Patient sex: M
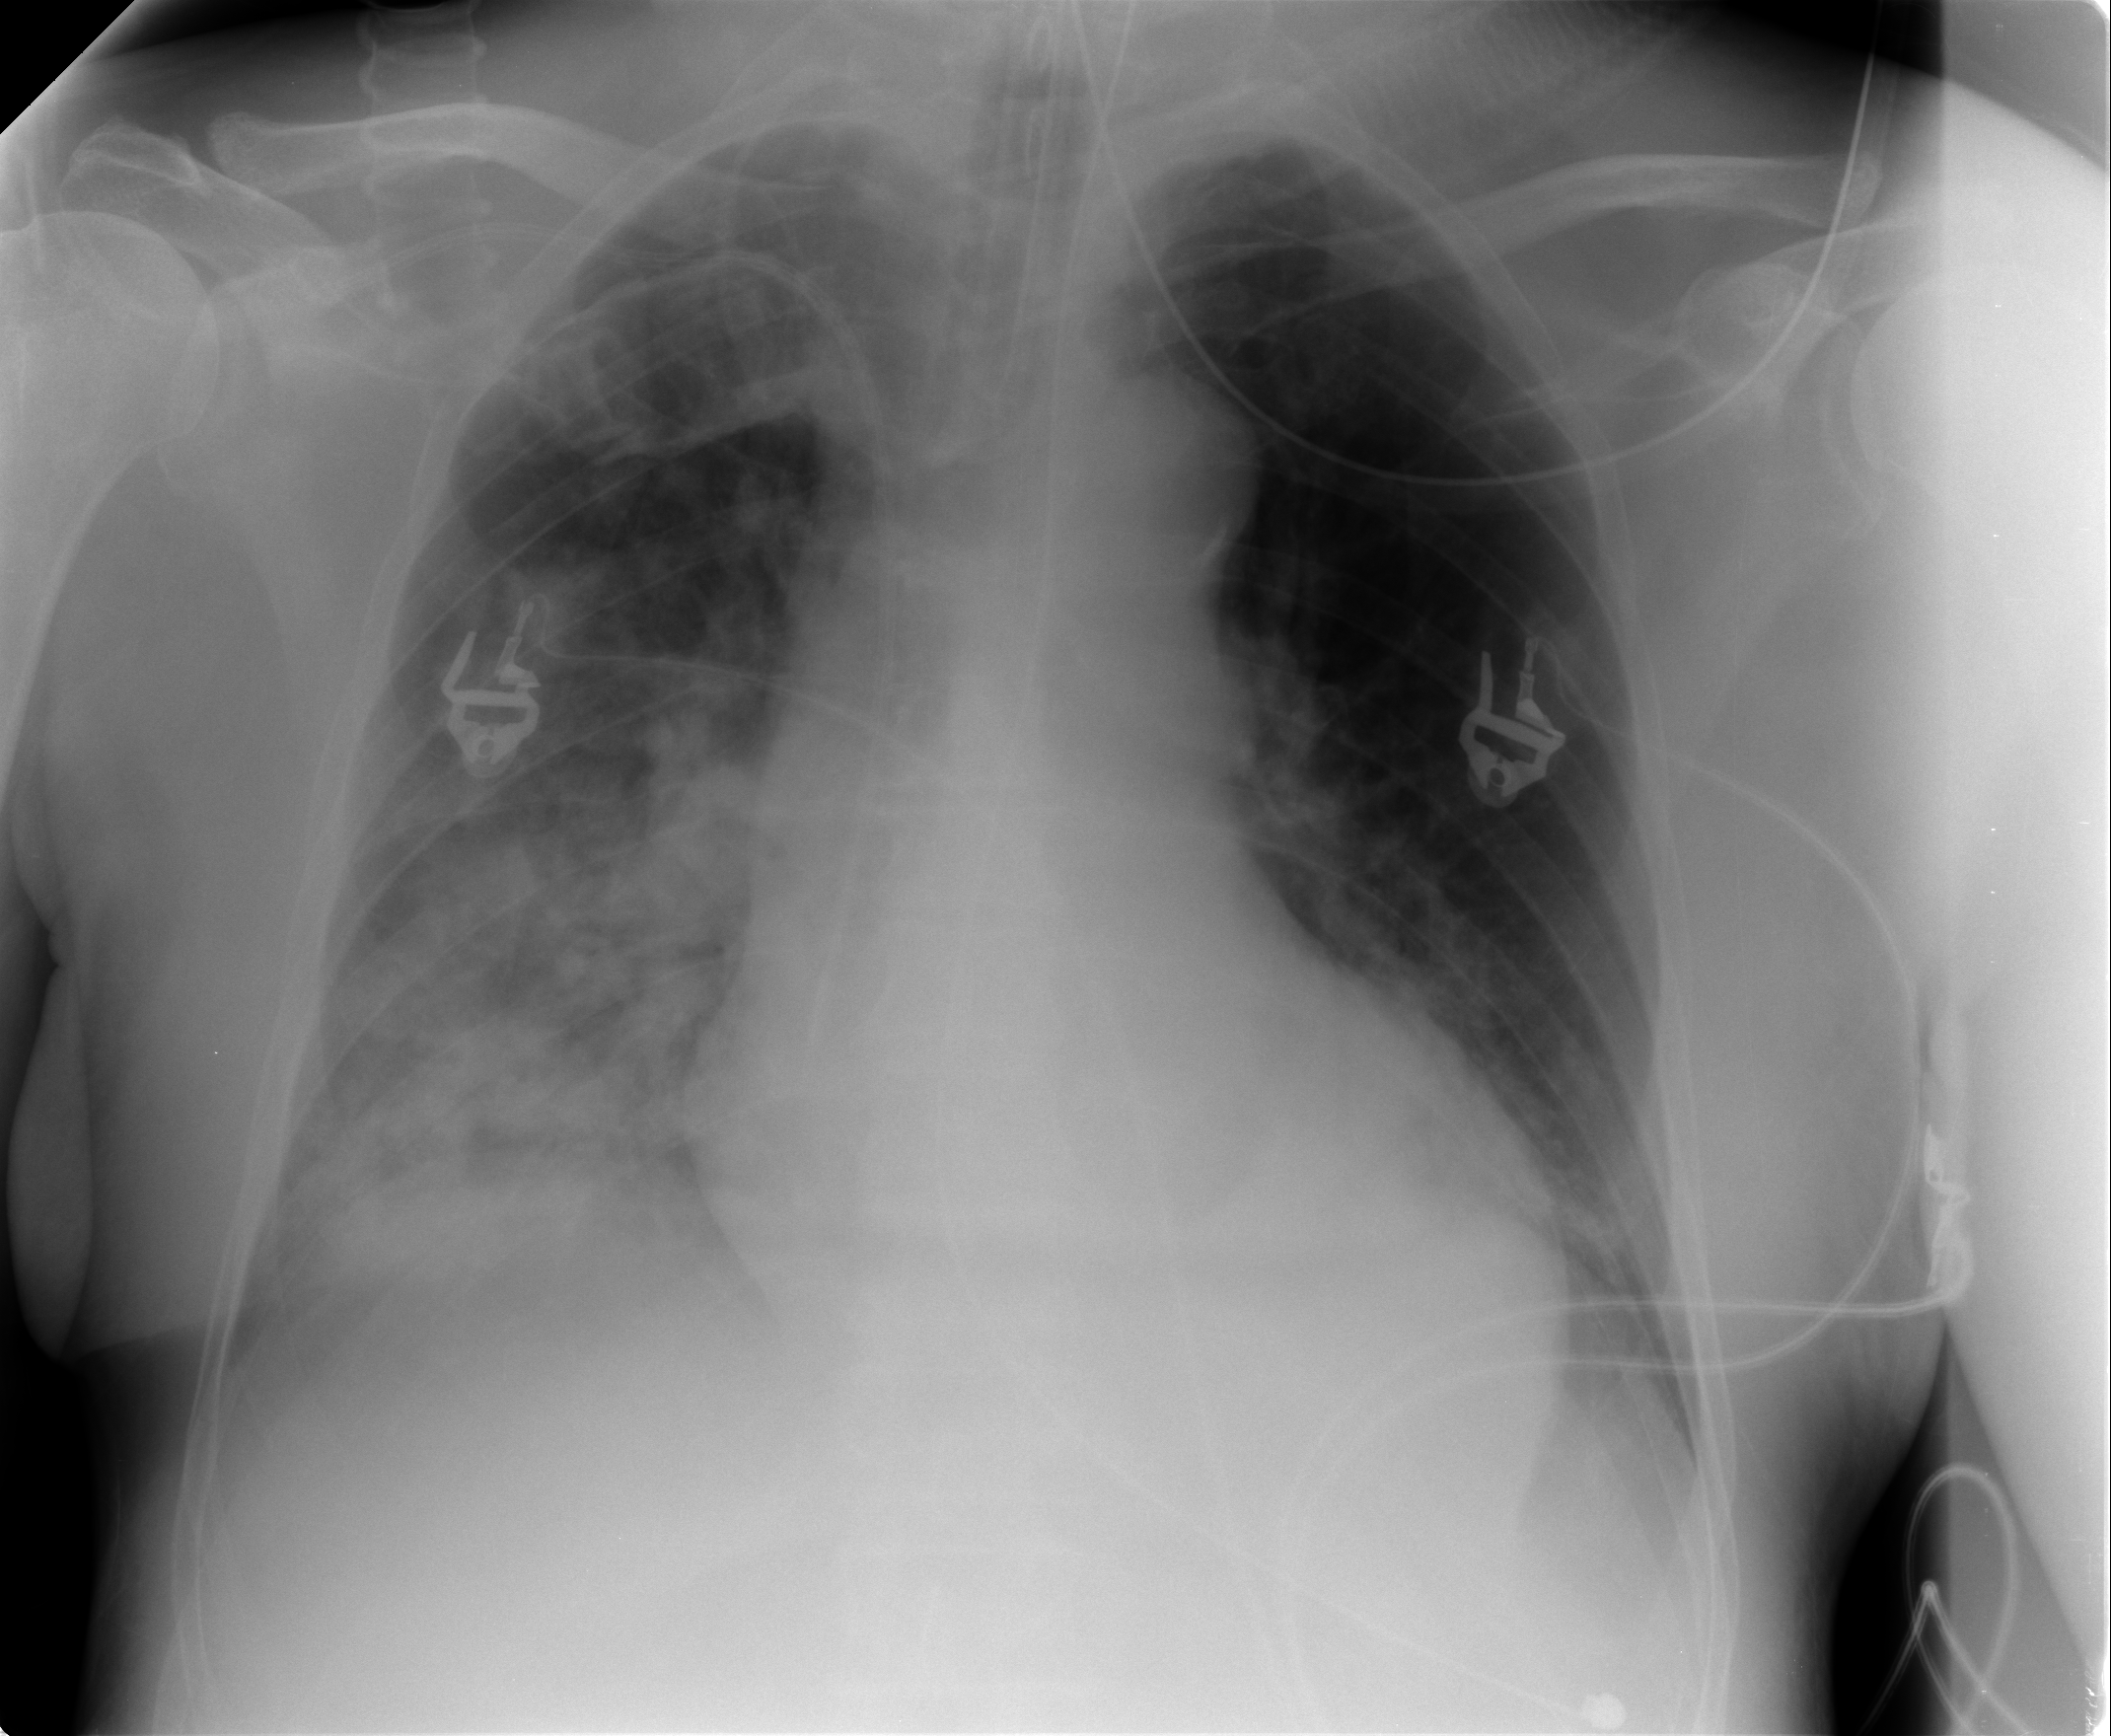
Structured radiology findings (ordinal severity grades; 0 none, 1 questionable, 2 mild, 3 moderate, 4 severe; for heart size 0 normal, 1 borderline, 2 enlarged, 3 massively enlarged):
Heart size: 0
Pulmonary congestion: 0
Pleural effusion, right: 0
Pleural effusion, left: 0
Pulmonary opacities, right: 4
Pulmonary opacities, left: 1
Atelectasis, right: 2
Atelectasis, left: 0